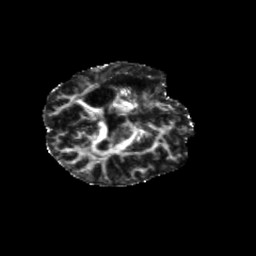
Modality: FA
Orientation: axial
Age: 53
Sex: male
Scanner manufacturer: siemens
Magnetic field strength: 3 T
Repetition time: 5.25 s
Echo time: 0.08 s